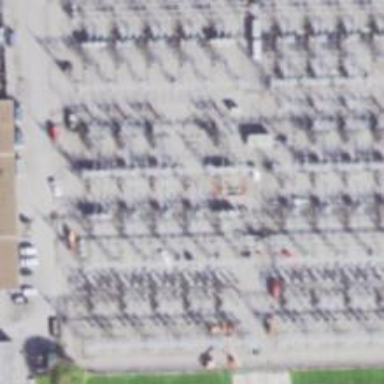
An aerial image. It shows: Switch for power supply.